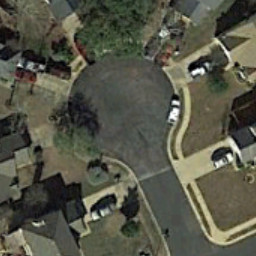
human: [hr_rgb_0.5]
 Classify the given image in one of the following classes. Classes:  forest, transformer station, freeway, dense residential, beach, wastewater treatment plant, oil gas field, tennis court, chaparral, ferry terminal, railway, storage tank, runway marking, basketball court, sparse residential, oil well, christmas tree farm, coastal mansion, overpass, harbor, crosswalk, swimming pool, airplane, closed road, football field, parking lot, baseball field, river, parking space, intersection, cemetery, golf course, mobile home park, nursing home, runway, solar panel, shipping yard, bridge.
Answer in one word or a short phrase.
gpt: closed road